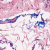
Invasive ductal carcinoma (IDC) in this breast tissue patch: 1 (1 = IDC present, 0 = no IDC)